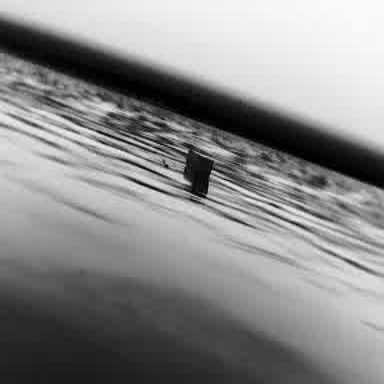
There is a fishing_boat in the infrared image.